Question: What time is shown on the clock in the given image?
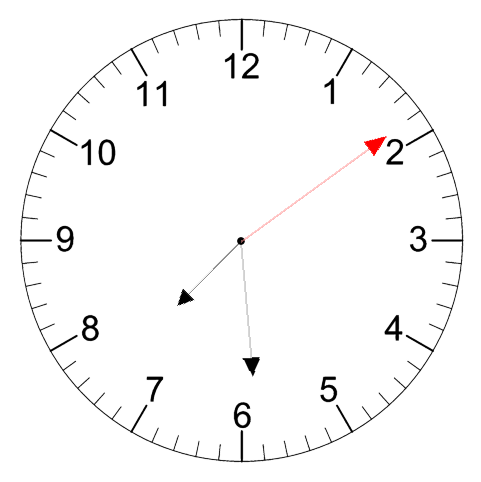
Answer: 07:29:09